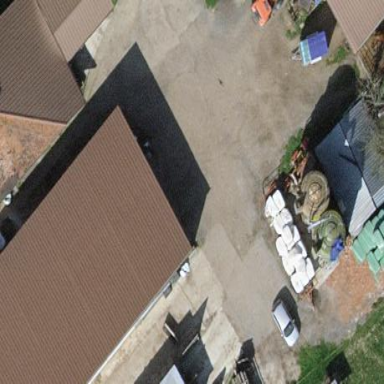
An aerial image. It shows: Farm building.